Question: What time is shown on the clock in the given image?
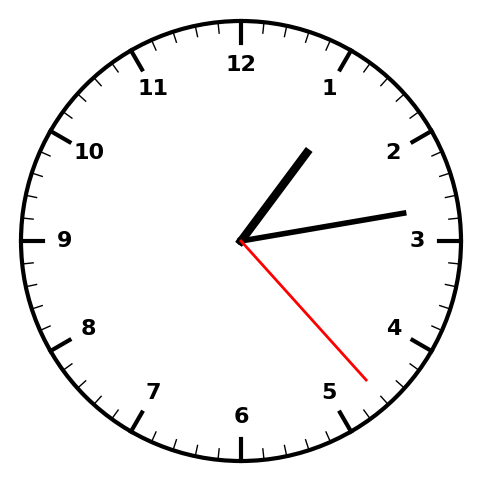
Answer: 01:13:23